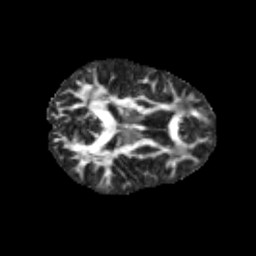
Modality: FA
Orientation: axial
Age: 10
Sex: male
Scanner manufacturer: siemens
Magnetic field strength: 3 T
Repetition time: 3.8 s
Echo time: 0.07 s